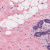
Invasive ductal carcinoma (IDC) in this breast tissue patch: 0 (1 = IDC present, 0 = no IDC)